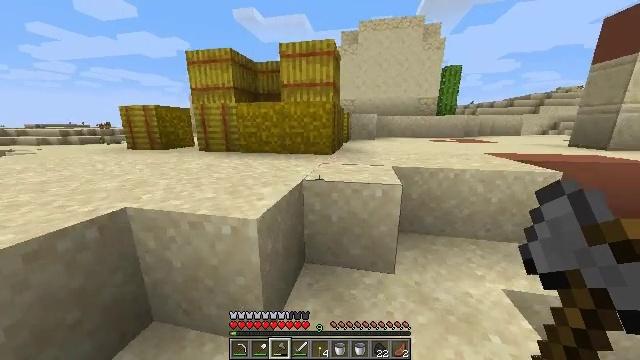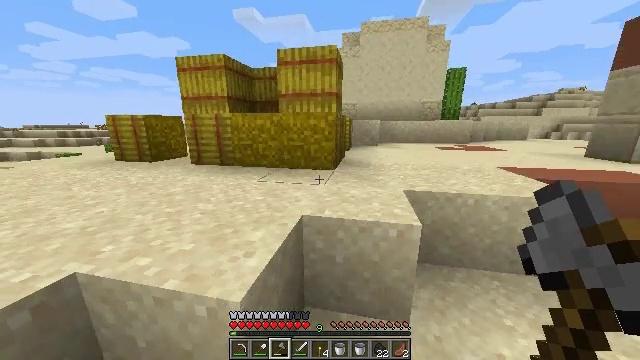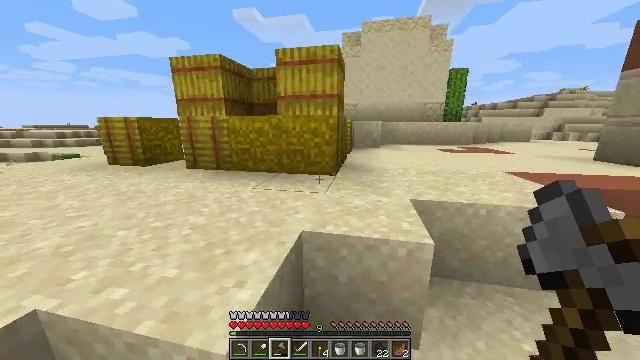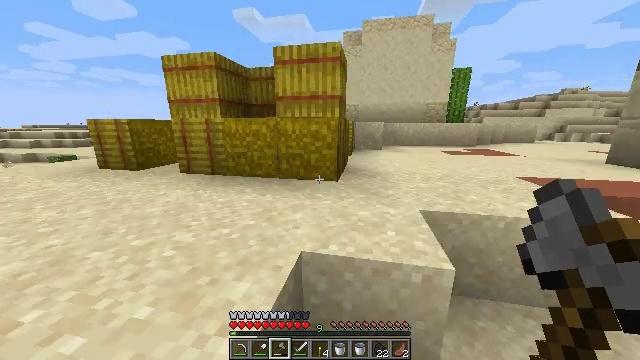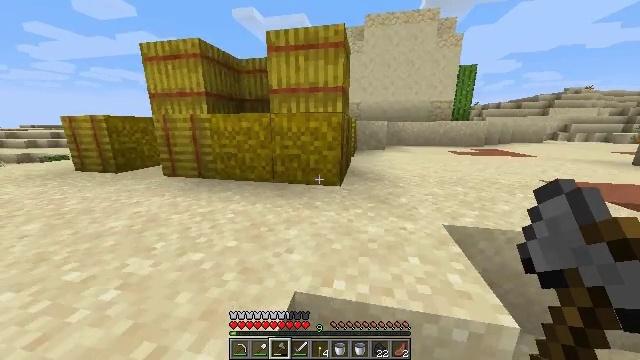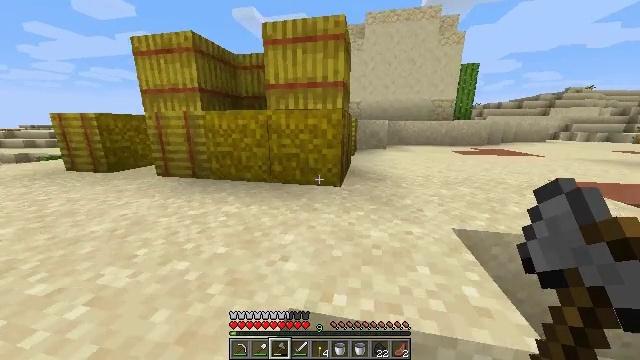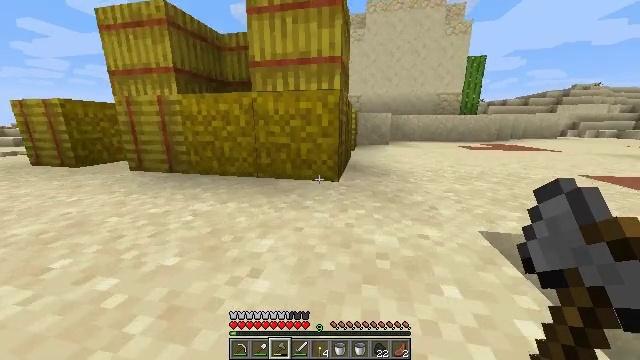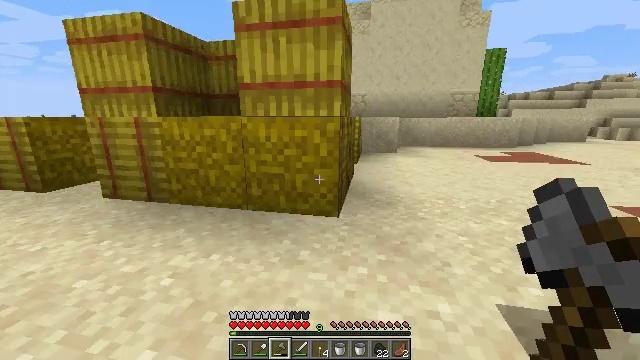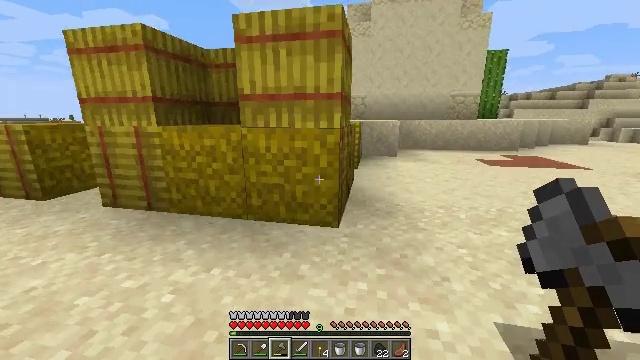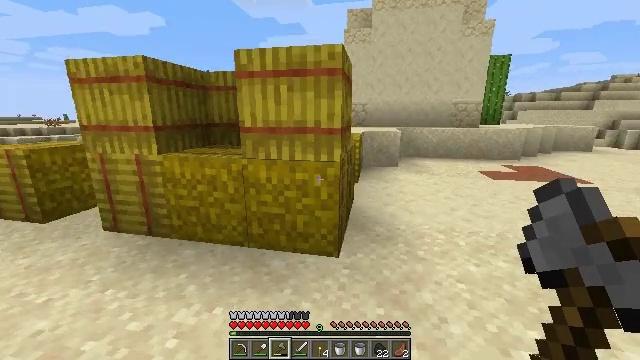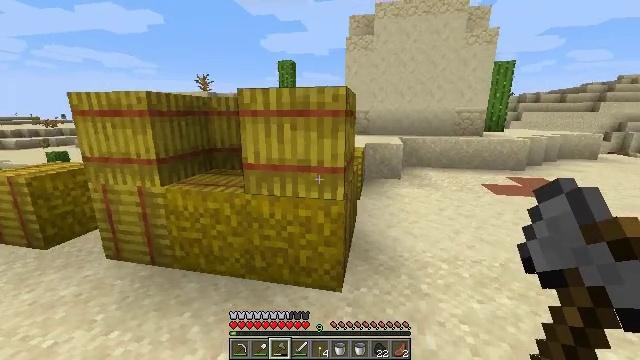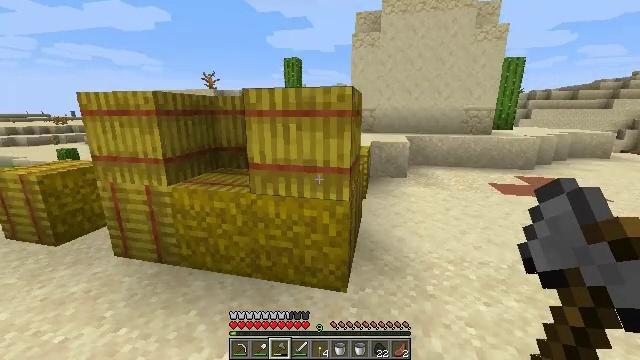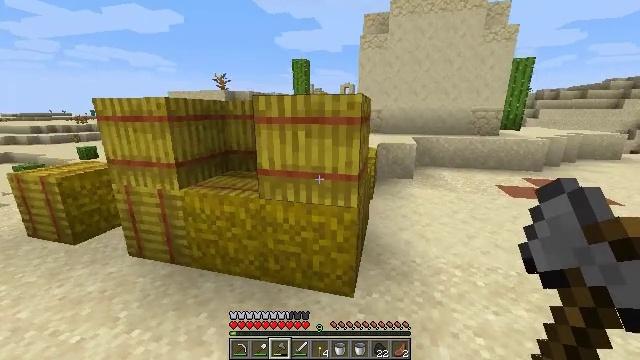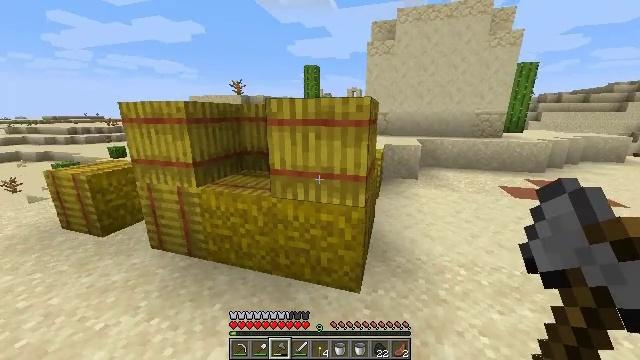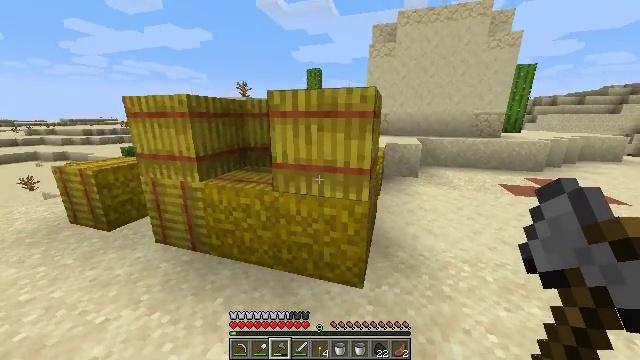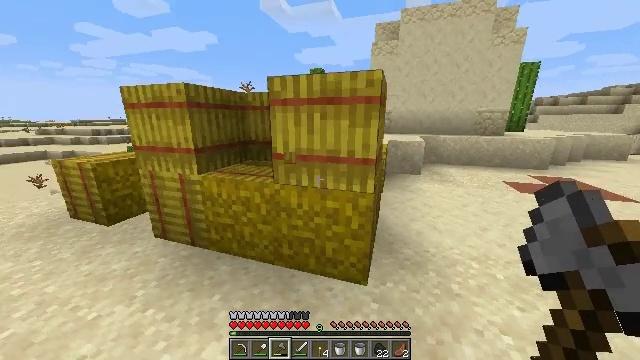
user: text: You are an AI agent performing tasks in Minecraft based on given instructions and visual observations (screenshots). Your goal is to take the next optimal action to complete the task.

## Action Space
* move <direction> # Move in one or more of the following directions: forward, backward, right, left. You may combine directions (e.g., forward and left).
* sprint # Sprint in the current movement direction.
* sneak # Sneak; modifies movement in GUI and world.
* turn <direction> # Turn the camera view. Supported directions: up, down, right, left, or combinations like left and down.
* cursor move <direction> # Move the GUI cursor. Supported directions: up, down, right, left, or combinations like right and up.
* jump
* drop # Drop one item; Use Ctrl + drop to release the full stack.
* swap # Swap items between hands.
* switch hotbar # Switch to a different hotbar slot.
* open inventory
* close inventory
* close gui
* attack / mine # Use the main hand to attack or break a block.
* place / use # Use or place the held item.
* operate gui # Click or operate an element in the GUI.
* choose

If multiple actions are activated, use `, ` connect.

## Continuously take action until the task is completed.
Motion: motion action
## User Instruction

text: Mine a hay block from the field.
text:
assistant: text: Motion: move forward, sprint
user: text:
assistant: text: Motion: move forward, sprint
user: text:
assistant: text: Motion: move forward, sprint
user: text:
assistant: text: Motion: move forward, sprint
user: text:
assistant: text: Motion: move forward, sprint
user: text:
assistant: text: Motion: move forward, sprint, jump
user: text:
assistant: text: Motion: move forward, sprint, jump
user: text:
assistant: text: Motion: move forward, sprint, jump
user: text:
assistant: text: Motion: move forward, sprint, jump
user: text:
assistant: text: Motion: move forward, sprint, jump
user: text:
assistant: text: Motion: move forward, sprint, turn left
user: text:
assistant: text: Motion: move forward, sprint, turn left
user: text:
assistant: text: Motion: move forward, turn left
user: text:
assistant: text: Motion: move forward
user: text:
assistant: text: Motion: move forward, attack / mine
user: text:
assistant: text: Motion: attack / mine
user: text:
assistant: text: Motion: attack / mine
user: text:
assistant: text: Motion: attack / mine
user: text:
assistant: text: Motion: attack / mine
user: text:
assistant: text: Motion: turn up, attack / mine
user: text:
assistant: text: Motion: attack / mine
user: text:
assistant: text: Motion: attack / mine
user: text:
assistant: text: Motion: attack / mine
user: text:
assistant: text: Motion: attack / mine
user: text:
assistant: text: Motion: attack / mine
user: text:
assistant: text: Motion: move forward, attack / mine
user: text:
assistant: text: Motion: move forward and move right, attack / mine
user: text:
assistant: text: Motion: move forward and move right, attack / mine
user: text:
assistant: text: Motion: move forward and move right, attack / mine
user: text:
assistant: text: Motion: move forward and move right, turn left and up, attack / mine